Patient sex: F
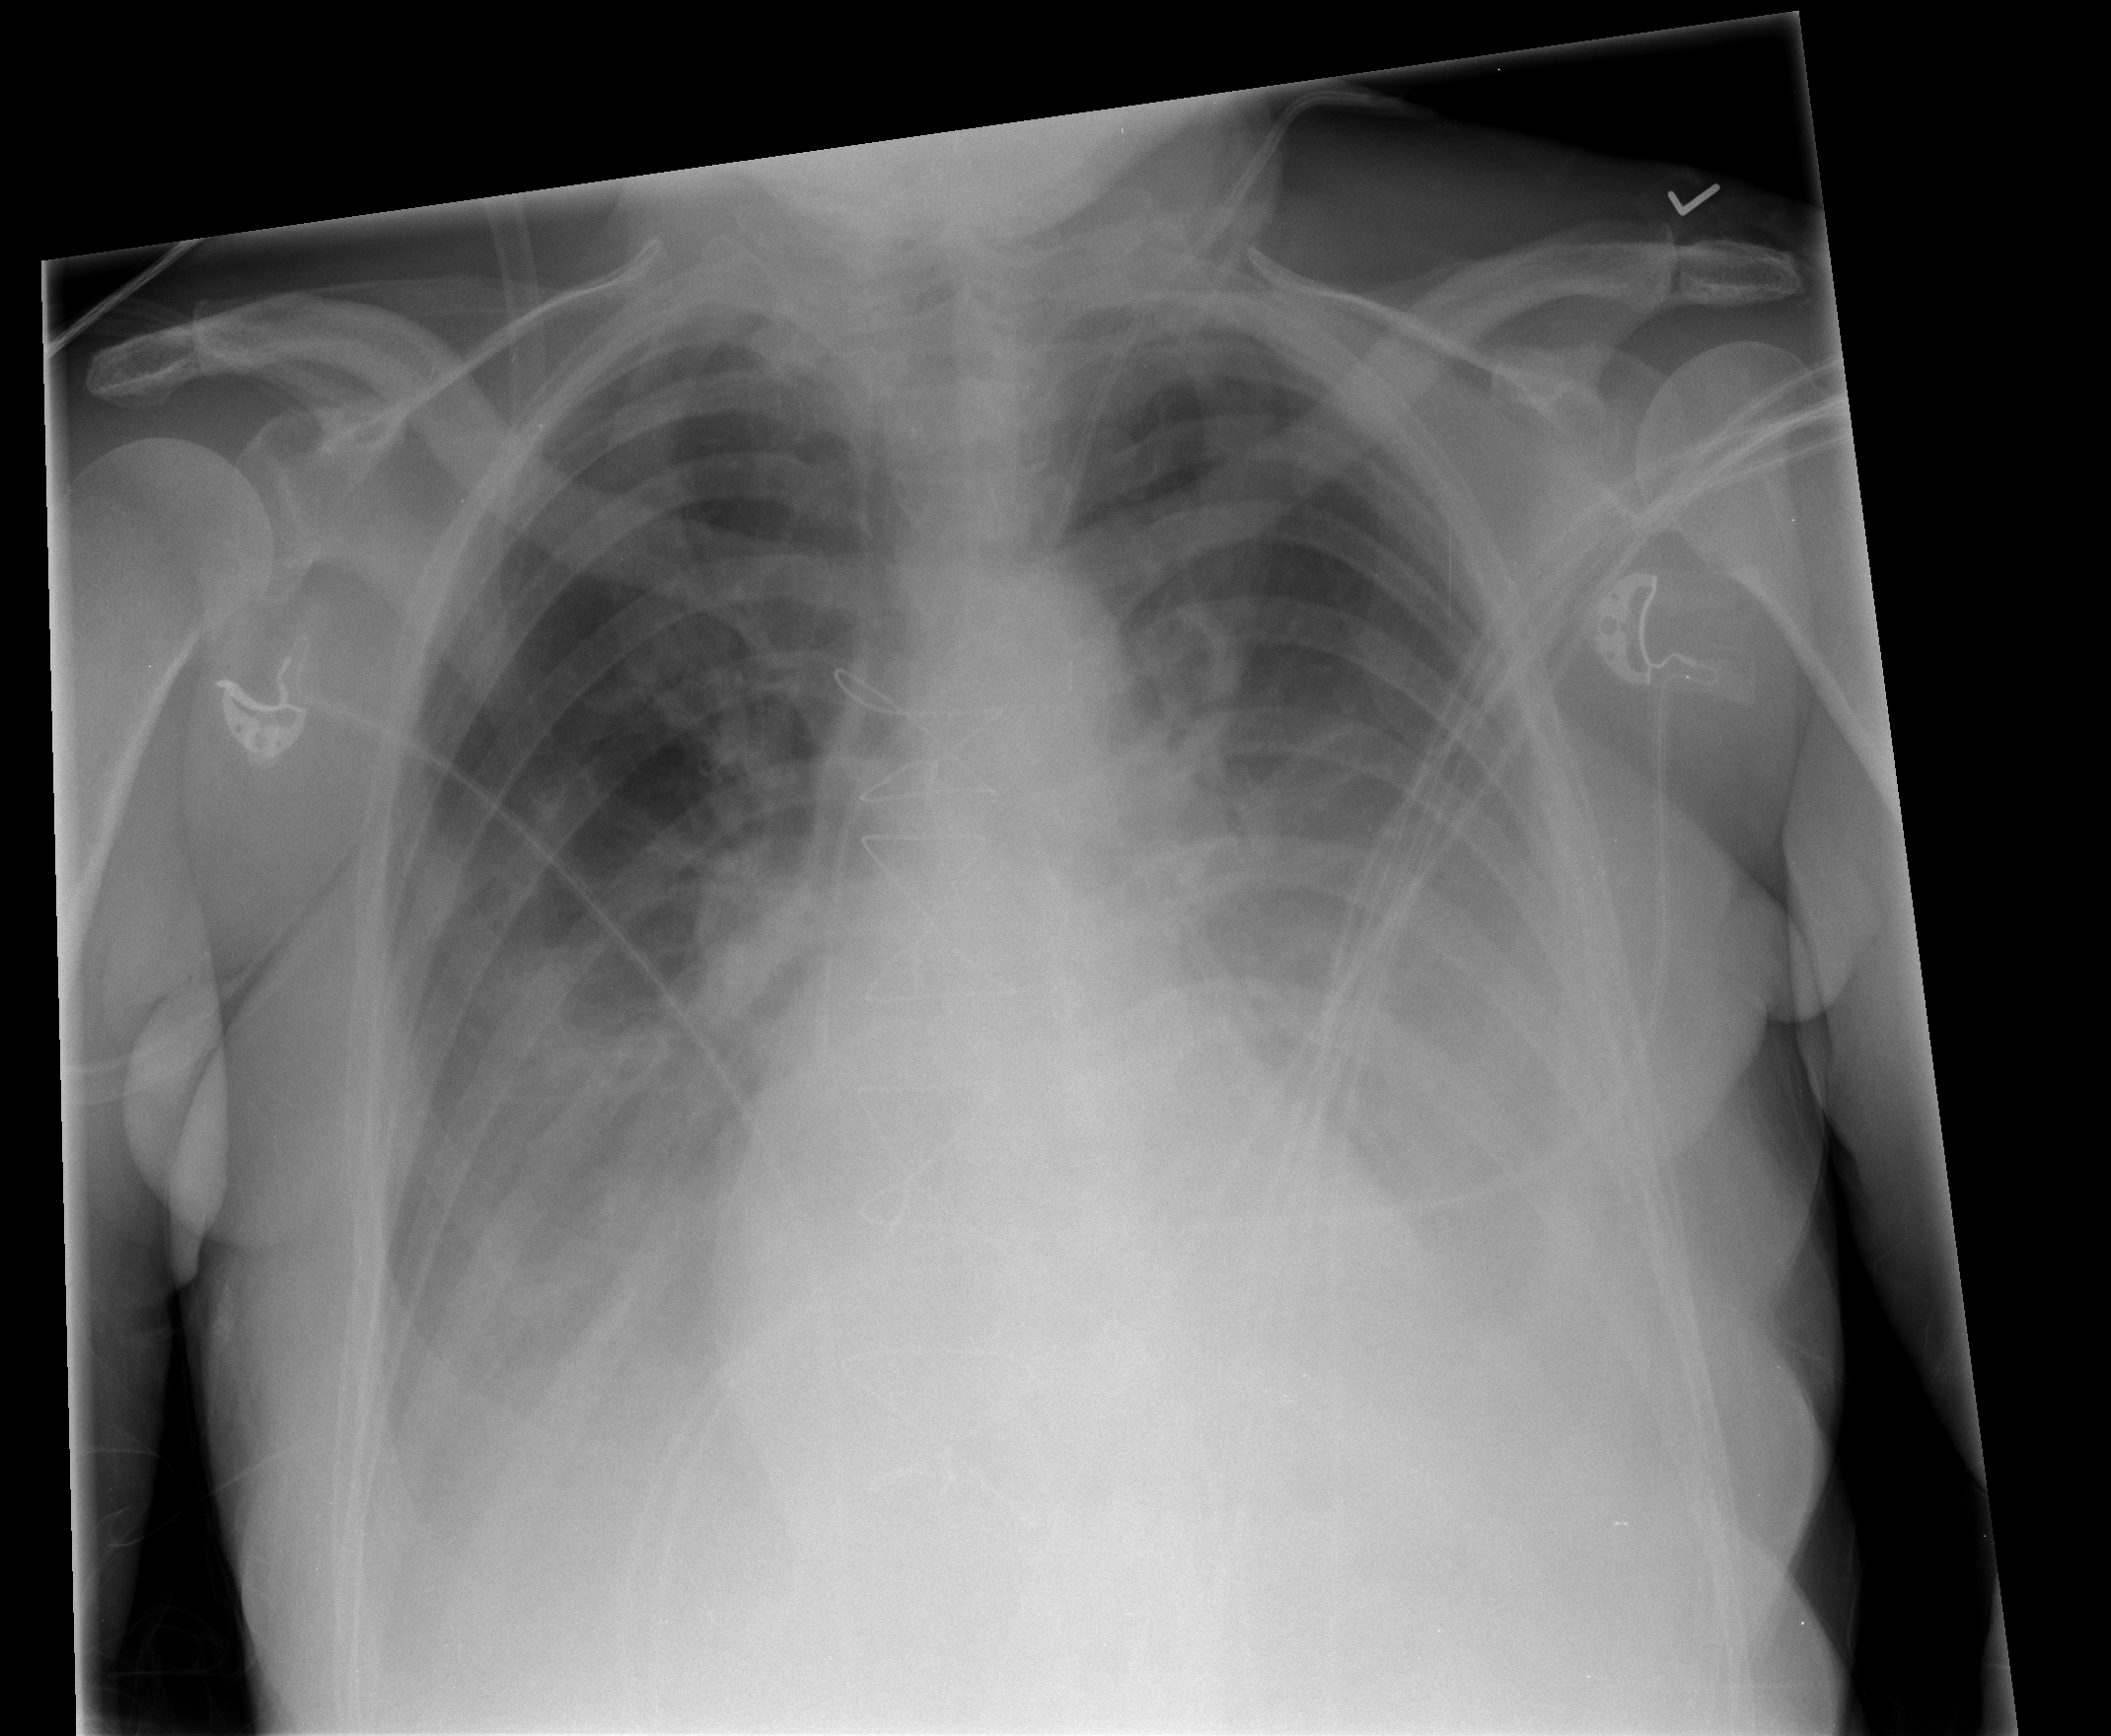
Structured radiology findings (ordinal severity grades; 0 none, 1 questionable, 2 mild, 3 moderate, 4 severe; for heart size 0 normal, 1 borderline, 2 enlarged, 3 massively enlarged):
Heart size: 2
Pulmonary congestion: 0
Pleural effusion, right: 2
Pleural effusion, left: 3
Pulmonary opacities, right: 0
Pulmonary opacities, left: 0
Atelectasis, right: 2
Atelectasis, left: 2